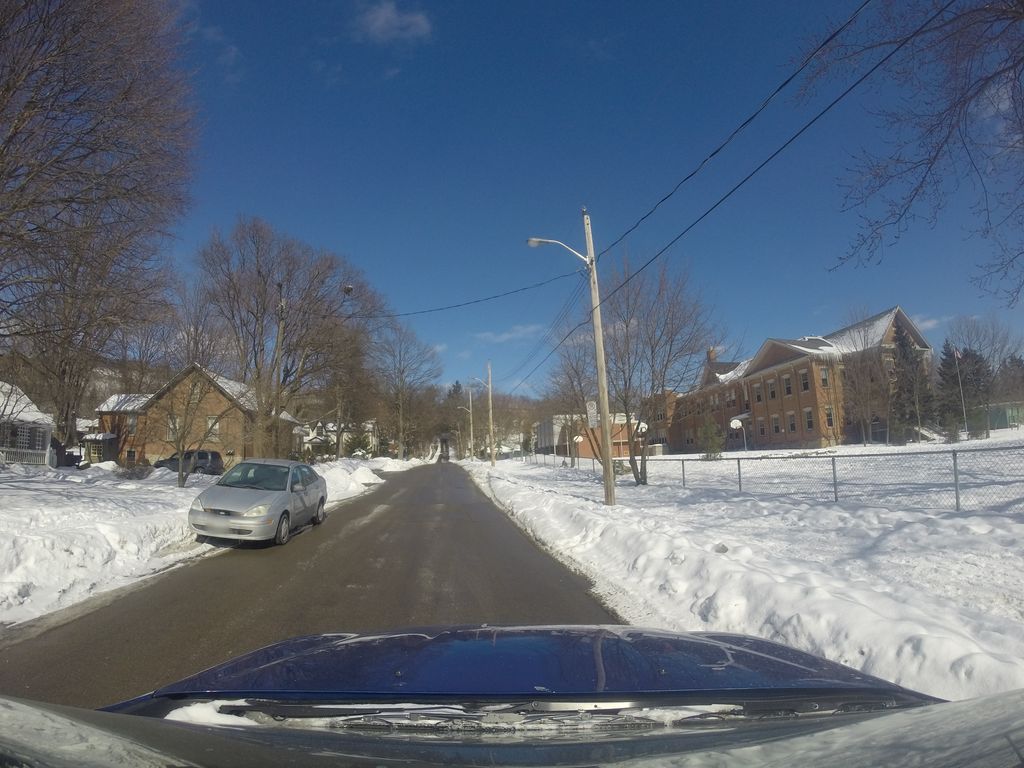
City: hamilton